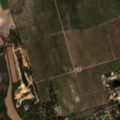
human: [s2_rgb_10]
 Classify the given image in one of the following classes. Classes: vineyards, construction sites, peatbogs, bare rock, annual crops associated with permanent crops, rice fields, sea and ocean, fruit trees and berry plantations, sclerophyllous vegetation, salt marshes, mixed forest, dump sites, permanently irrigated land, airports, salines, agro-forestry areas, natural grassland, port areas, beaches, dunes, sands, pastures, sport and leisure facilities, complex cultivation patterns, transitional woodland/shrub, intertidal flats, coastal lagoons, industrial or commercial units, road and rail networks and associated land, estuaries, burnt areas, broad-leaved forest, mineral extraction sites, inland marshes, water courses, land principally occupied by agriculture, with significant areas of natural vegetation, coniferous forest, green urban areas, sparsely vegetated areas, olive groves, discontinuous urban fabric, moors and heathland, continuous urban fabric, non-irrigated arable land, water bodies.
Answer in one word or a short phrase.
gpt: continuous urban fabric